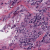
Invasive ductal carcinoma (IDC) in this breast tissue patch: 1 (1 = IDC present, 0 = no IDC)